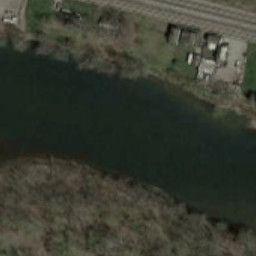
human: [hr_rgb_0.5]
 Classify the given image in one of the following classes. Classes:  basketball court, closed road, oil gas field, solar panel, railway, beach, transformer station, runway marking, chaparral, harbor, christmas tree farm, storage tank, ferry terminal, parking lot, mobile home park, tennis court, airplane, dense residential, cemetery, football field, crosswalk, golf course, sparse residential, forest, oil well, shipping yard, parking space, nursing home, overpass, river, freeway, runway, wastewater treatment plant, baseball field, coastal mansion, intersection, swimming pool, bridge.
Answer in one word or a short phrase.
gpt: river